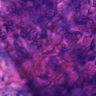
Metastatic tissue present: yes